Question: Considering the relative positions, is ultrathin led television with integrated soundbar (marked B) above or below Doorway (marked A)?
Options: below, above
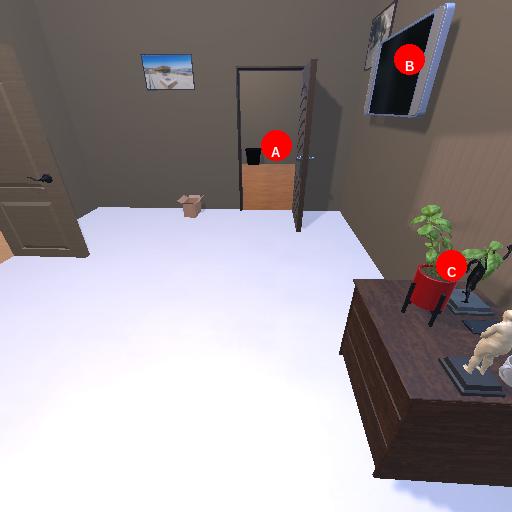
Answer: below